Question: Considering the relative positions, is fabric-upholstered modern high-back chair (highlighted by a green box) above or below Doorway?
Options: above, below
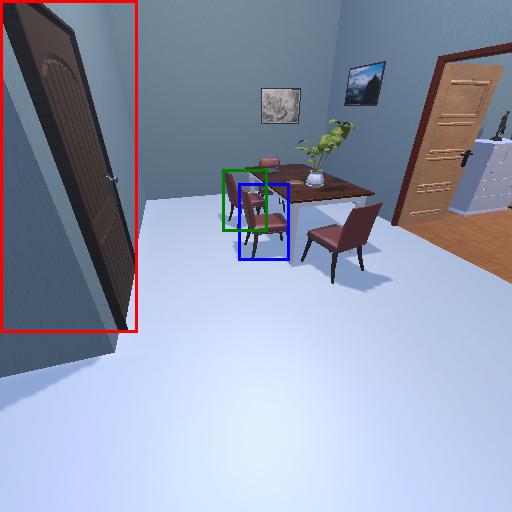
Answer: above